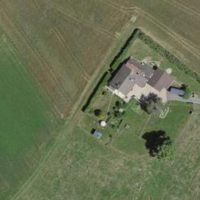
EUNIS habitat code: 52
Species observed at this site:
Fagus sylvatica